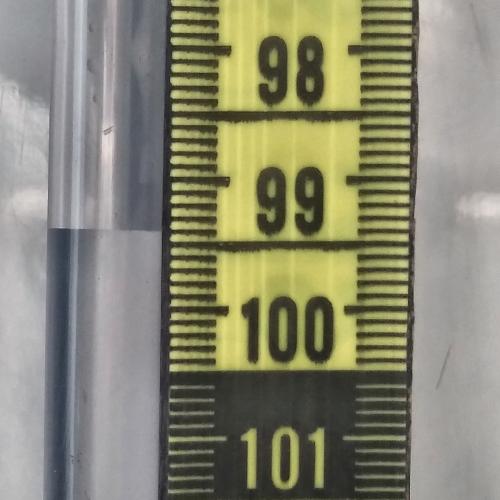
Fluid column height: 99.4 cm